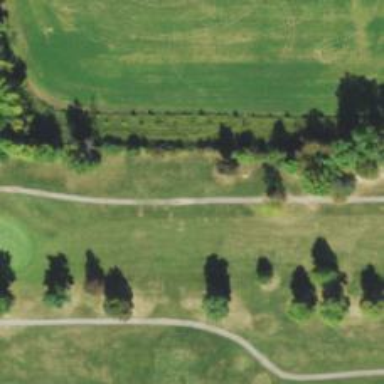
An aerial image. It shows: View of golf hole.